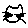
Label: cat